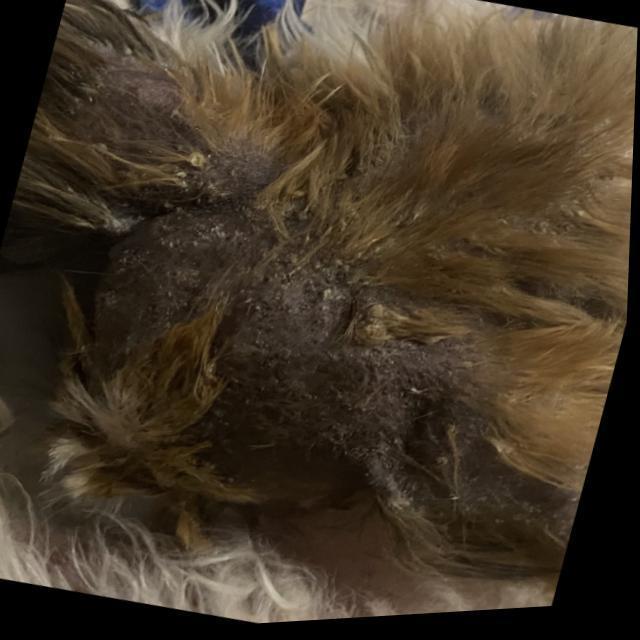
Canine demodicosis (Demodex mange) — caused by Demodex canis mites. Presents with alopecia, follicular papules, pustules, and comedones. Often localized on face and forelimbs.